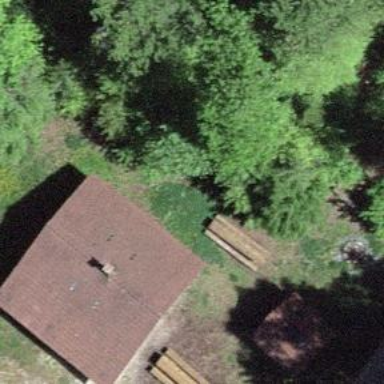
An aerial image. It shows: Picnic table located in leisure land area.